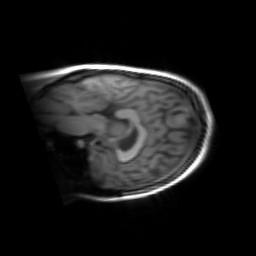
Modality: inplaneT1
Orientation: sagittal
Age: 27
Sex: female
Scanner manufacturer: siemens
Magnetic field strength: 3 T
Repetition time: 1.2 s
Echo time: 0.00251 s